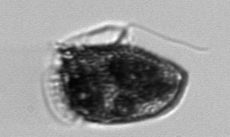
Label: Dinophysis_norvegica